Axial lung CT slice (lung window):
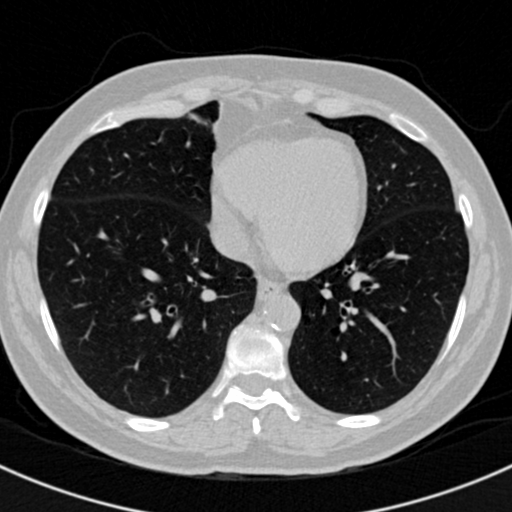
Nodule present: no